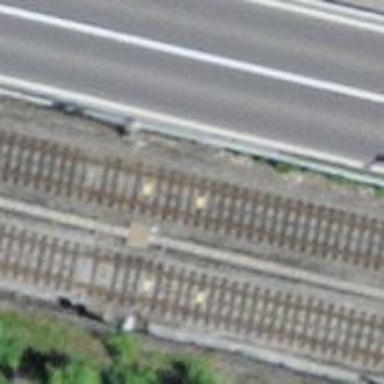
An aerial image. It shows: Railway signal.